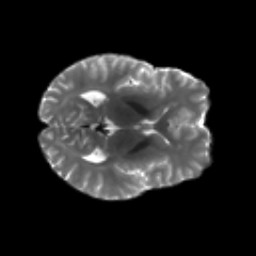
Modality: T2w
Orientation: axial
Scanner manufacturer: siemens
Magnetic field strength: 3 T
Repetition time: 4.16 s
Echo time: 0.0806 s